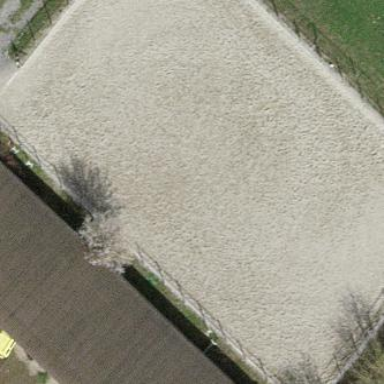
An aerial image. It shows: Equestrian pitch for leisure land use.